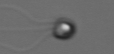
Label: flagellate